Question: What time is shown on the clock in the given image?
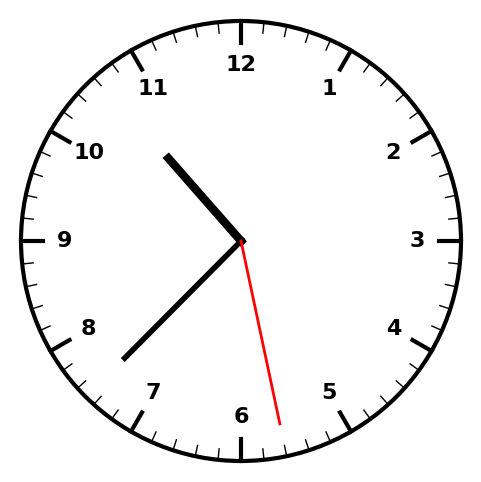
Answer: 10:37:28